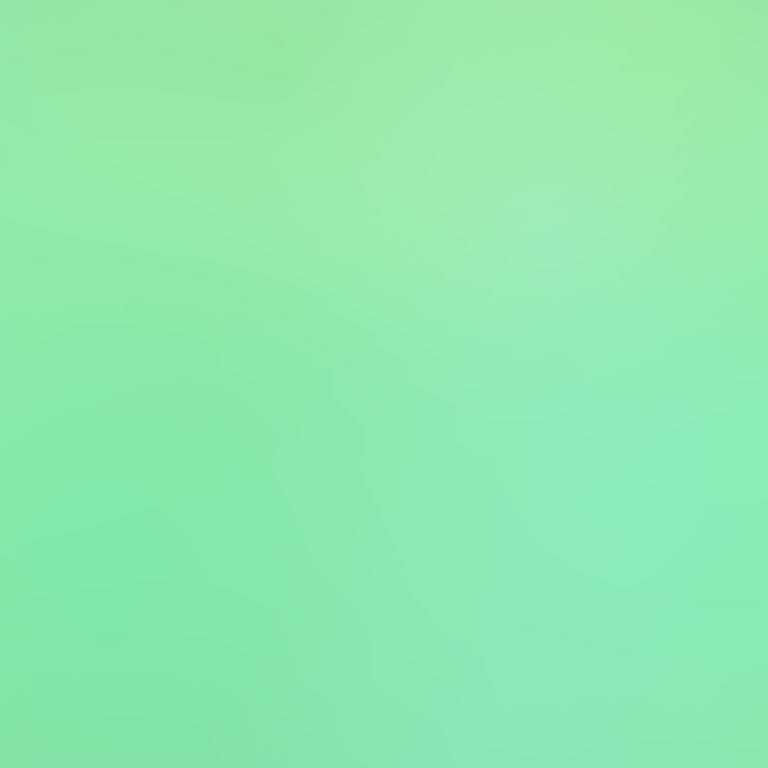
Abstract light effect, smooth gradient from soft green to light teal, calm atmosphere, diffuse light, no room, no furniture, no objects.